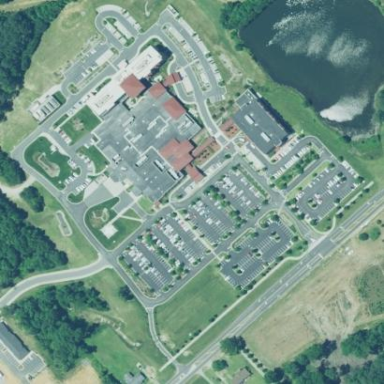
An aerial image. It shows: Healthcare facility identified as hospital.